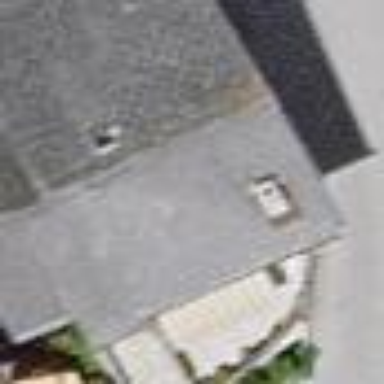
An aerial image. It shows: Simple house.